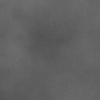
Atmospheric dust classification: dusty